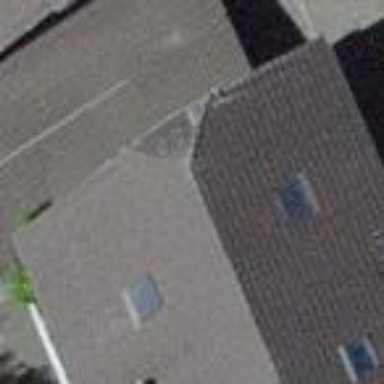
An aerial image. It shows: Building with tiled roof.